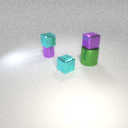
small purple metal cylinder behind small cyan metal cube